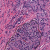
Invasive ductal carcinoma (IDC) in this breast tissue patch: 1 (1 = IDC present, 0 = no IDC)